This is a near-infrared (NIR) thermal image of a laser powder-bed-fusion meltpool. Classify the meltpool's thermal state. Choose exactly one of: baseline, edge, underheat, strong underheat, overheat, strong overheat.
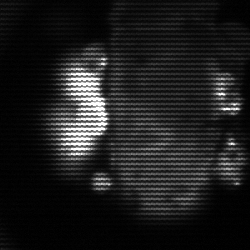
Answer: strong underheat